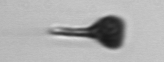
Label: Euglena